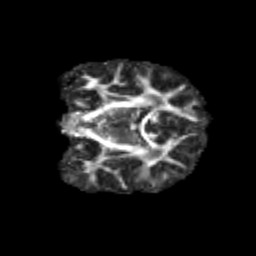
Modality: FA
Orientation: coronal
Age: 10
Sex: male
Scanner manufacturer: siemens
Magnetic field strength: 3 T
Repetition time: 3.8 s
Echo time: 0.07 s